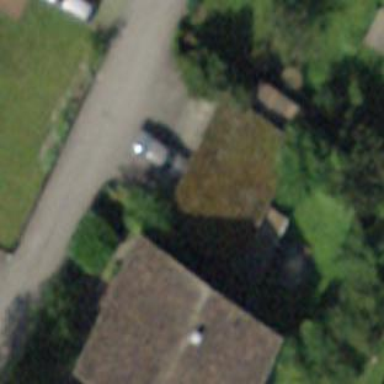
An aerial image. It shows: Garage.